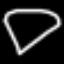
Label: diamond